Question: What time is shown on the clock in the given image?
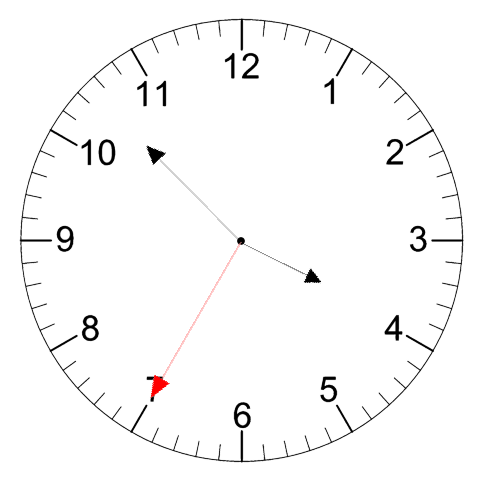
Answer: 03:52:35